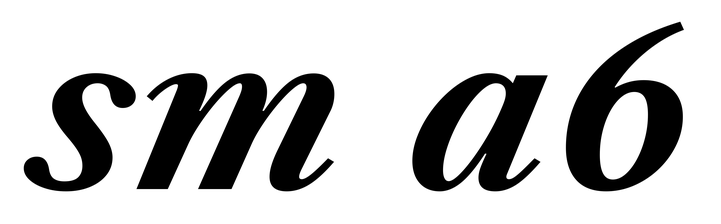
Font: LibreCaslonText-Italic_Bold_Italic